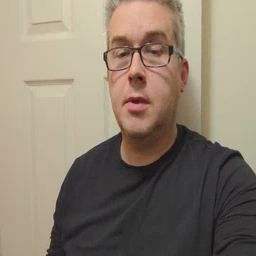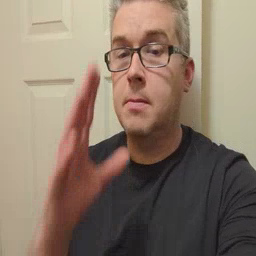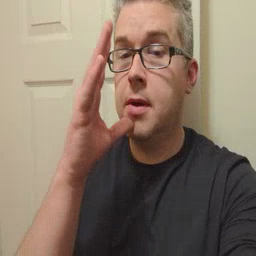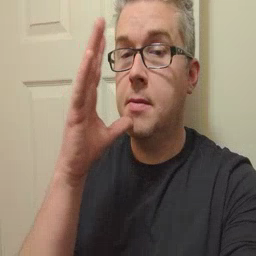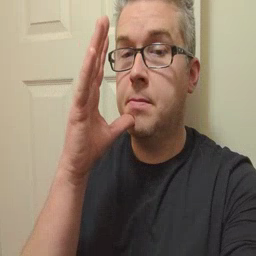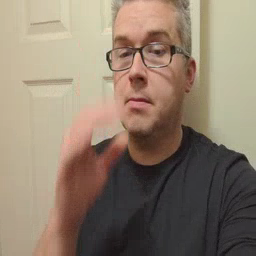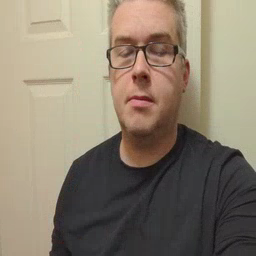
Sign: mom